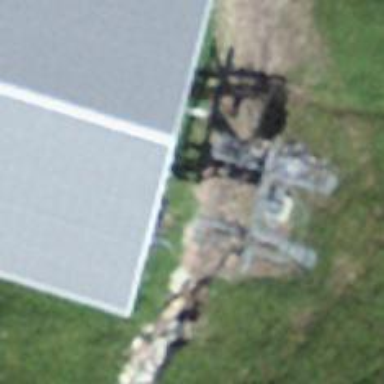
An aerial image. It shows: Pylon for aerialway.